七年级 · 度量几何学
如图, $C D / / A B, O E$ 平分 $\angle A O D, O F \perp O E, O G \perp C D$, $\angle C D O=50^{\circ}$, 则下列结论: (1) $O G \perp A B$; (2) $O F$ 平分 $\angle B O D$; (3) $\angle A O E=65^{\circ}$; (4) $\angle G O E=\angle D O F$, 其中正确结论的个数有( )

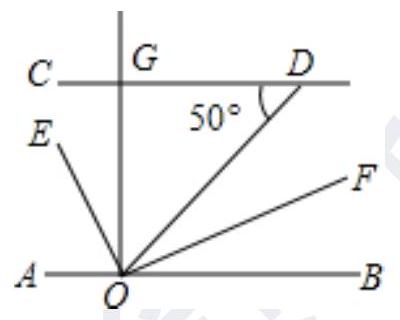
A. 1 个
B. 2 个
C. 3 个
D. 4 个

答案: D
解析: 【答案】 $D$

【解析】解: $\because O G \perp C D, C D / / A B$,

$\therefore O G \perp A B$,

故(1)正确;

$\because O F \perp O E$,

$\therefore \angle B O F=90^{\circ}-\angle A O E=25^{\circ}$,

$\because \angle B O D=50^{\circ}$,

$\therefore O F$ 平分 $\angle B O D$;

故(2)正确;

$\because C D / / A B$,

$\therefore \angle B O D=\angle C D O=50^{\circ}$,

$\therefore \angle A O D=180^{\circ}-\angle B O D=130^{\circ}$,

$\because O E$ 平分 $\angle A O D$,

$\therefore \angle A O E=\frac{1}{2} \angle A O D=65^{\circ}$;

故(3)正确;

$\because O G \perp A B$,

$\therefore \angle G O E=90^{\circ}-\angle A O E=25^{\circ}$,

$\because \angle D O F=\frac{1}{2} \angle B O D=25^{\circ}$,

$\therefore \angle G O E=\angle D O F$;

故(4)正确.

故正确结论的个数有 4 个.

故选: D.

根据平行线的性质可得 $O G \perp A B$; 由 $O F \perp O E$, 即可求得 $\angle B O F$ 的度数, 得到 $O F$ 平分 $\angle B O D$; 由 $C D / / A B$, 根据两直线平行, 内错角相等, 即可求得 $\angle B O D$ 的度数, $\angle A O E$ 的
度数; 又由 $O G \perp C D$, 即可求得 $\angle G O E$ 与 $\angle D O F$ 的度数.

此题考查了平行线的性质、垂线的定义以及角平分线的定义. 此题难度适中, 注意掌握数形结合思想的应用.